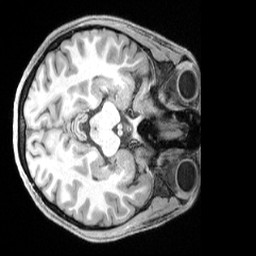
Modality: T1w
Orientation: axial
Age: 31
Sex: female
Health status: healthy
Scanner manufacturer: siemens
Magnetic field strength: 3 T
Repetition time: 2.4 s
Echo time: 0.00222 s